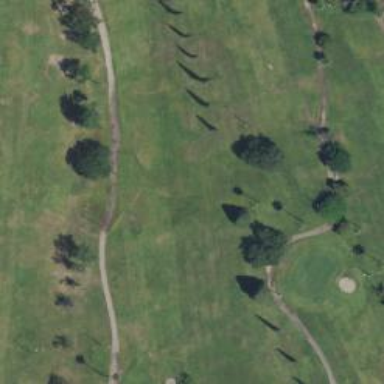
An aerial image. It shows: Golf hole.